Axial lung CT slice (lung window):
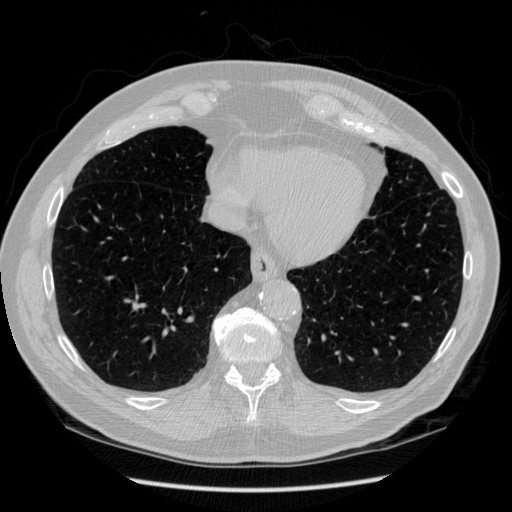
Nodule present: no